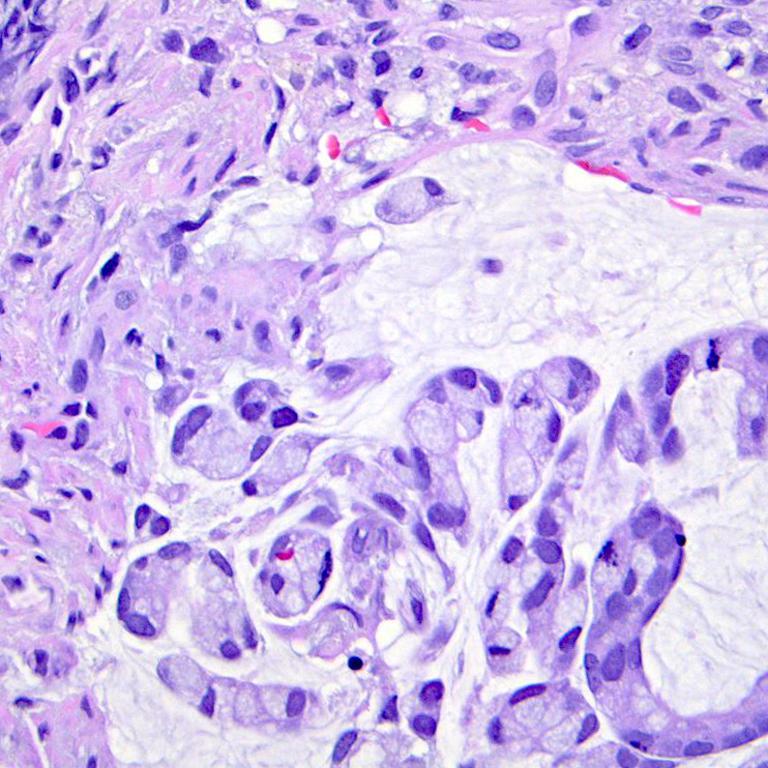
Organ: colon
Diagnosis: adenocarcinomas